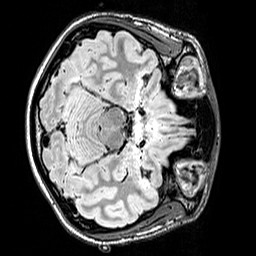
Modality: FLAIR
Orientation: axial
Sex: female
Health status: ill
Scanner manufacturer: siemens
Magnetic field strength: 3 T
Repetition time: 5 s
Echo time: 0.388 s